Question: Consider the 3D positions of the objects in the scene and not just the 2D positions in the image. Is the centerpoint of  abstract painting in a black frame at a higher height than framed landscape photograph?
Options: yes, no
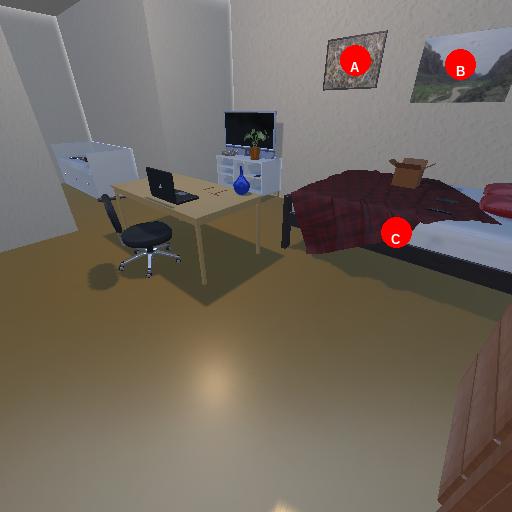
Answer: yes